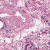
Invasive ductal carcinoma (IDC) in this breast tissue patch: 0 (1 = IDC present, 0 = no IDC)